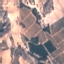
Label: PermanentCrop